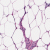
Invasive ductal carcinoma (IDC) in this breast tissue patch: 1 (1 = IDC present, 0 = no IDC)